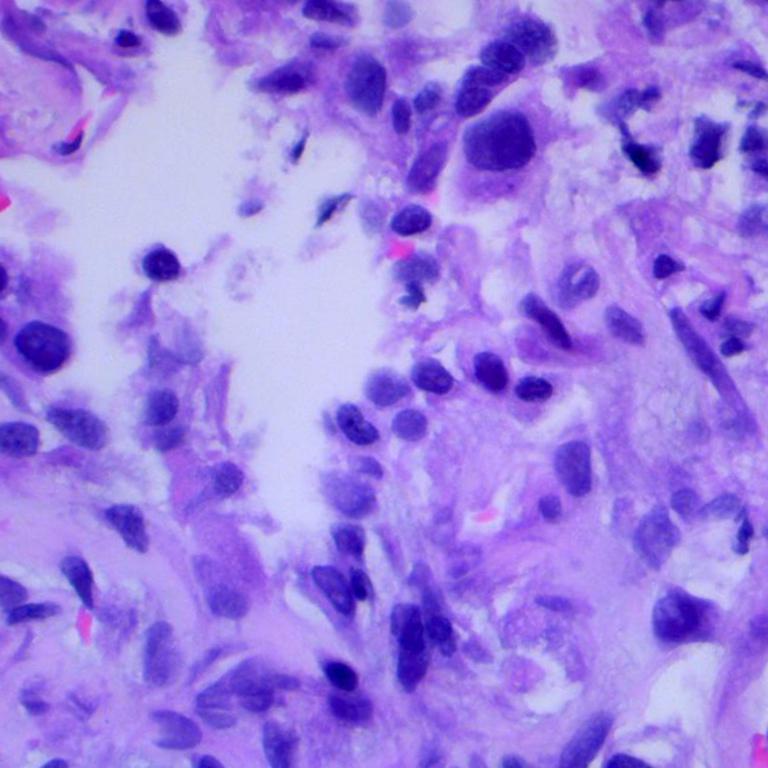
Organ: lung
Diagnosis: adenocarcinomas